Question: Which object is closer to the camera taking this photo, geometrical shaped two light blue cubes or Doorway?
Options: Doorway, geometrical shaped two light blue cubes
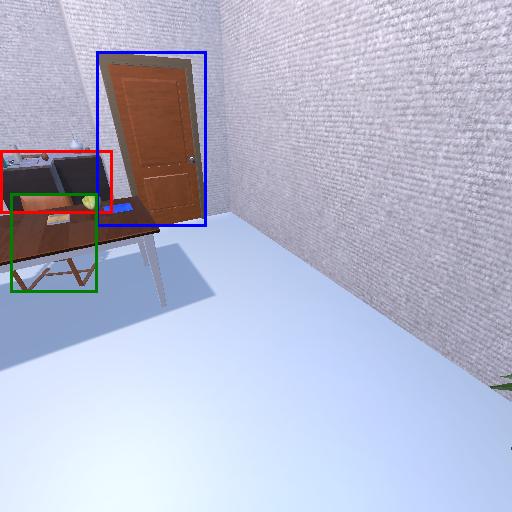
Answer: Doorway